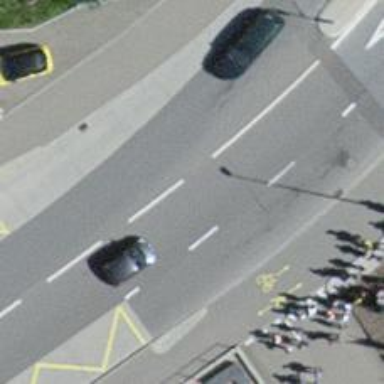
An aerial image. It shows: Primary road with asphalt surface. There is separate sidewalk.